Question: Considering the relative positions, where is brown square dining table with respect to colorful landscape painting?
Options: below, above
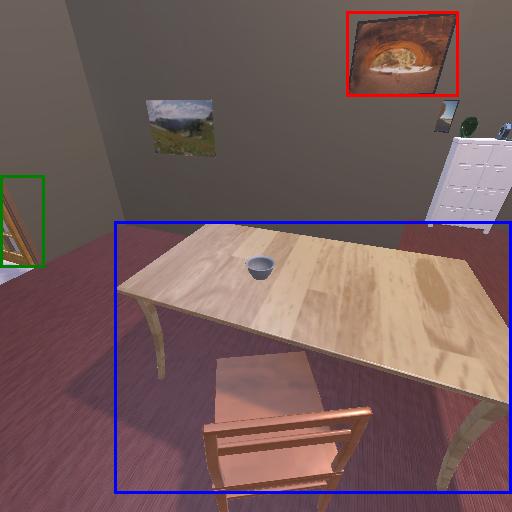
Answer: below